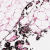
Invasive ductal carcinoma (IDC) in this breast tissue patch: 0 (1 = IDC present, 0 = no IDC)